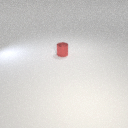
small red metal cylinder